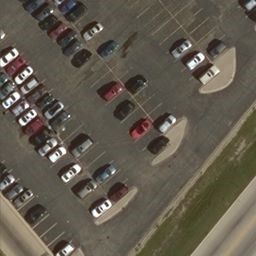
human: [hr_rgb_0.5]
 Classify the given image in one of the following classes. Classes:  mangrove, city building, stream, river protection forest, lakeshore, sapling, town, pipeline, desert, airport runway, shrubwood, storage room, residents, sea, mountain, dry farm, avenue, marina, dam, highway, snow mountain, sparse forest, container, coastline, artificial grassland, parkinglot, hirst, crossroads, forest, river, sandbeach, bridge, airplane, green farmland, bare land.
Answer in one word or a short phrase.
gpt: parkinglot